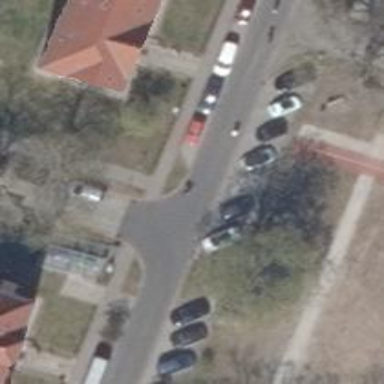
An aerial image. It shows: Residential road with separate sidewalks on both sides.